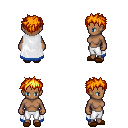
a pixel art fantasy rpg character, female body template, human, dark skin, white trimmed cape, white pants, light blonde bedhead hairstyle, brown slippers, four views (front, back, left, right), 2x2 character sprite sheet, small pixel art, hard edges, no anti-aliasing